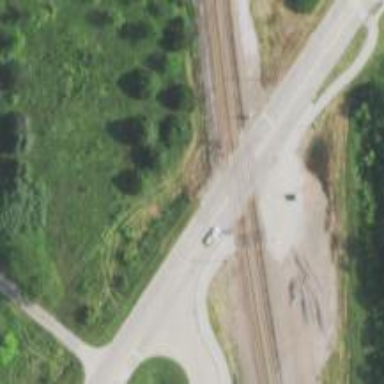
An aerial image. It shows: Railway level crossing.